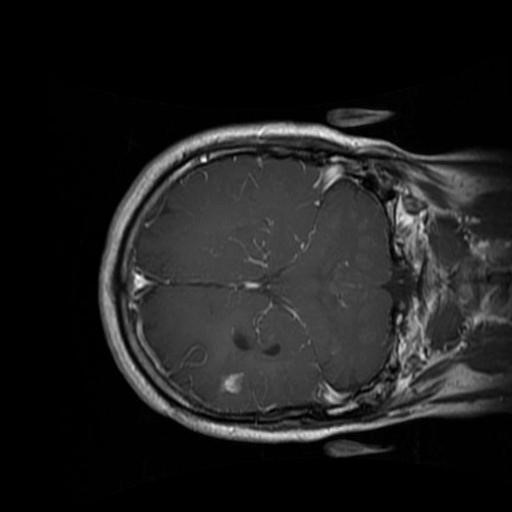
Label: brain_glioma